如图，四边形 $ABCD$ 中，$AD \parallel BC$，$AC$ 与 $BD$ 相交于点 $O$，$BO = 16$，$DO = 8$，$AO = 5$.

figure1

(1) 求 $CO$ 的长；

(2) 设 $\vec{BA} = \vec{a}$，$\vec{BC} = \vec{b}$，试用 $\vec{a}$、$\vec{b}$ 表示 $\vec{CO}$.
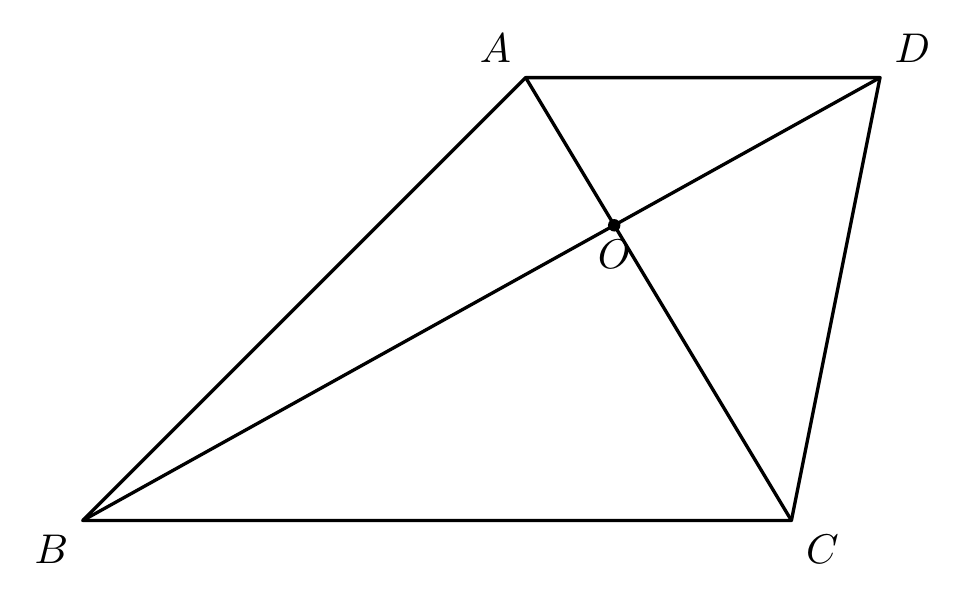
【解答】
【答案】(1) $CO = 10$

(2) $\vec{CO} = \dfrac{2}{3}\vec{a} - \dfrac{2}{3}\vec{b}$

【分析】本题考查了相似三角形的判定和性质和向量的知识，掌握以上知识是解题的关键；

（1）利用已知条件 $AD \parallel BC$ 证出 $\triangle AOD \sim \triangle COB$，再得出 $\dfrac{AO}{CO} = \dfrac{DO}{BO}$，然后代入计算即可求解.

（2）先求得 $\vec{CO} = \dfrac{2}{3}\vec{CA}$，再根据 $\vec{CA} = \vec{BA} - \vec{BC} = \vec{a} - \vec{b}$，然后即可求解；

【详解】（1）解：$\because AD \parallel BC$,

$\therefore \triangle AOD \sim \triangle COB$,

$\therefore \dfrac{AO}{CO} = \dfrac{DO}{BO}$,

$\because AO = 5, DO = 8, BO = 16$,

$\therefore \dfrac{5}{CO} = \dfrac{8}{16}$,

解得：$CO = 10$;

（2）解：$\because CO = 2AO$,

$\therefore CO = \dfrac{2}{3}CA$,

又 $\because \vec{CO}$ 与 $\vec{CA}$ 同向,

$\therefore \vec{CO} = \dfrac{2}{3}\vec{CA}$,

$\because \vec{CA} = \vec{BA} - \vec{BC} = \vec{a} - \vec{b}$,

$\therefore \vec{CO} = \dfrac{2}{3}\vec{a} - \dfrac{2}{3}\vec{b}$;